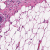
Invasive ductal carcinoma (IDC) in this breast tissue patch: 0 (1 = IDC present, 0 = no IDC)